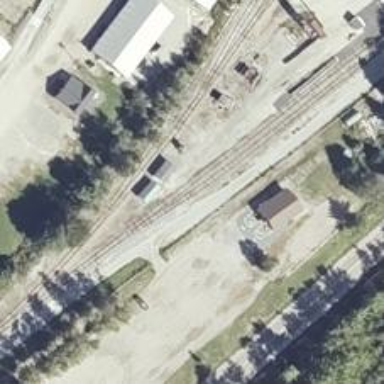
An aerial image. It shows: Railway siding with rails.